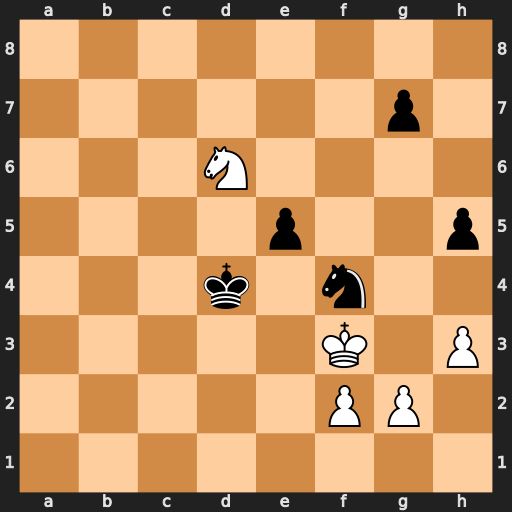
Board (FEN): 8/6p1/3N4/4p2p/3k1n2/5K1P/5PP1/8
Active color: w
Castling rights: -
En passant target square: -
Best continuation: Nf5+ Kd5 Nxg7 h4 Nf5